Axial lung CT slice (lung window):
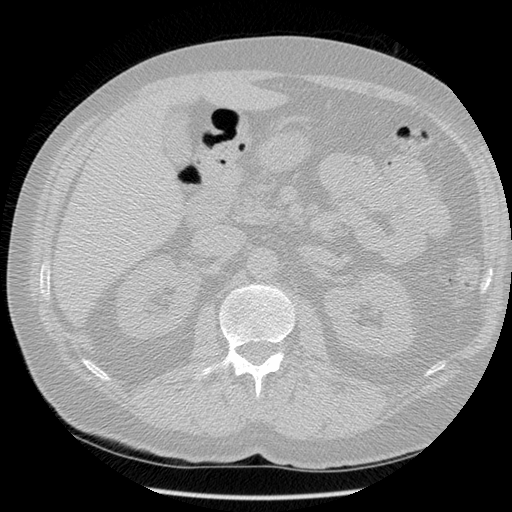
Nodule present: no